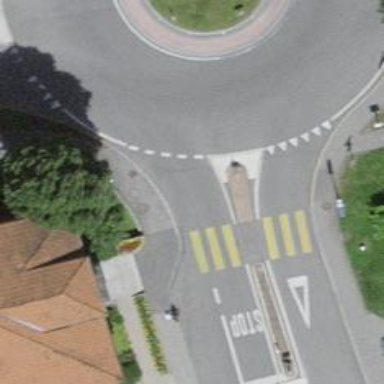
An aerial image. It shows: Marked zebra crossing with island.